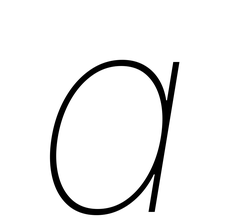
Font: Inter-Italic_Thin_Italic